Aerial crown-view tile of a tropical tree (Barro Colorado Island, Panama), acquired 20250414:
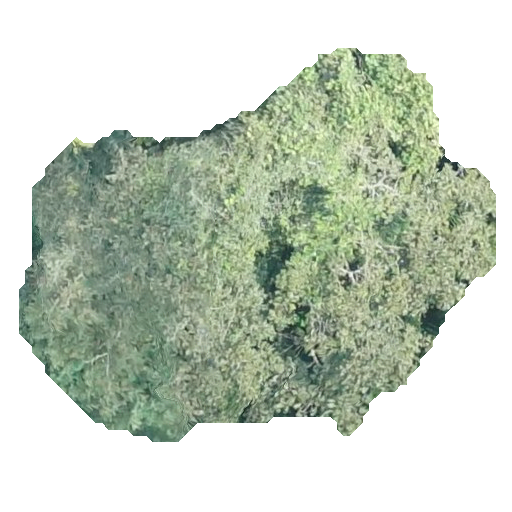
Species: Trattinnickia aspera
GBIF accepted scientific name: Trattinnickia aspera
Crown area: 192.98 m²